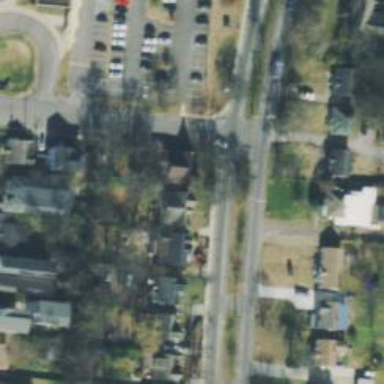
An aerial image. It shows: Crossing near school.